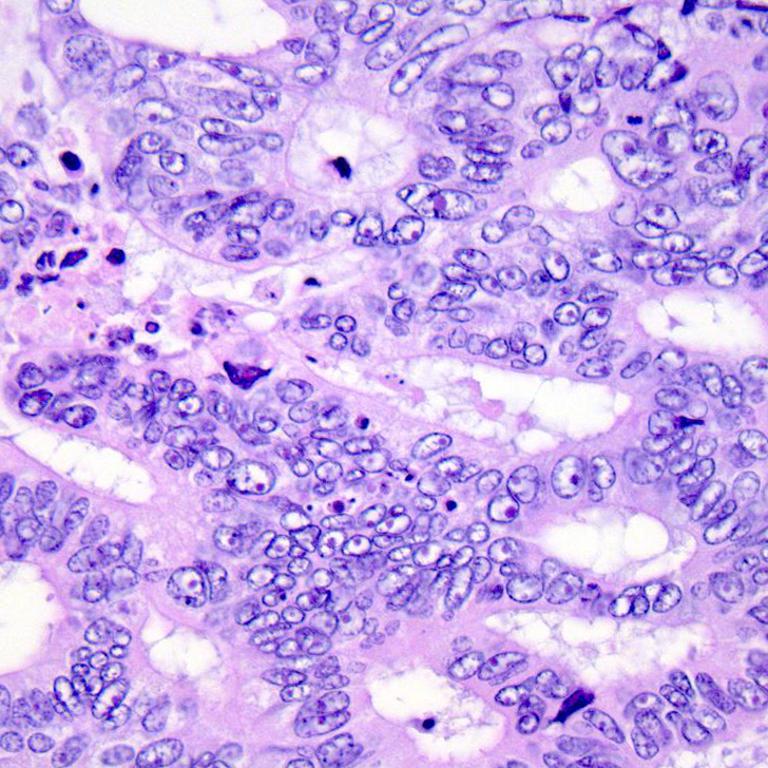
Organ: colon
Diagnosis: adenocarcinomas